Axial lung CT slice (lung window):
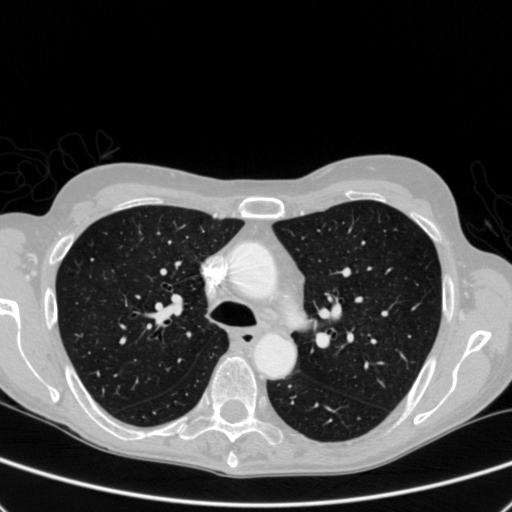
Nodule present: no